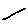
Label: line